Field crop: maize
Growth stage: 2
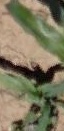
Species: maize